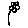
Label: flower